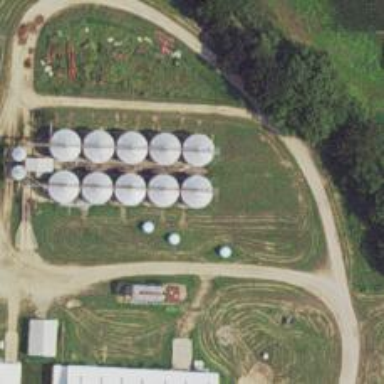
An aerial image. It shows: Silo.